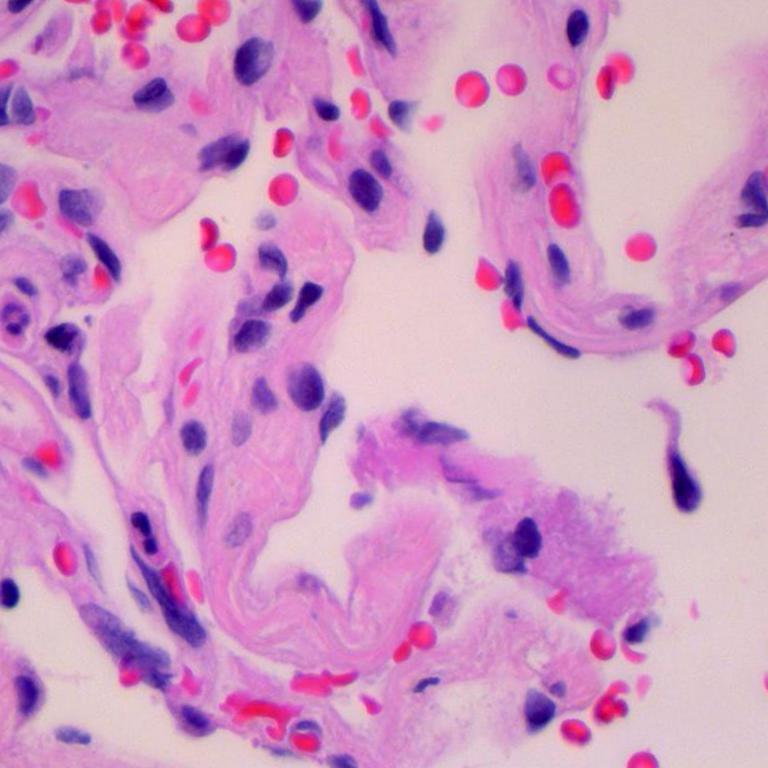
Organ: lung
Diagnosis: benign